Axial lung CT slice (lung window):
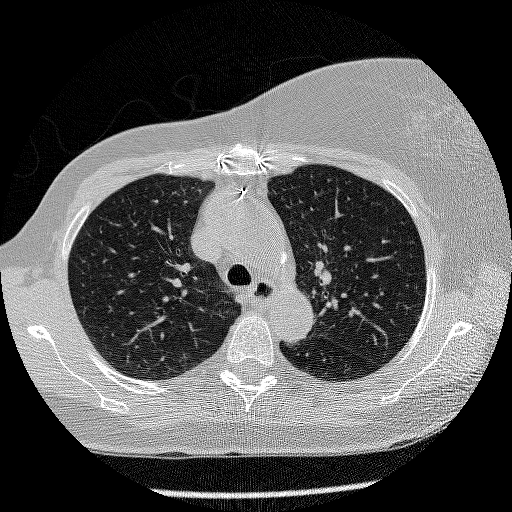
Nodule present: no